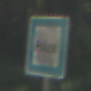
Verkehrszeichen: Polizei
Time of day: Midday
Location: Outdoor (RoadRail)
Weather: Clear
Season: NotSpecified
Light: Natural